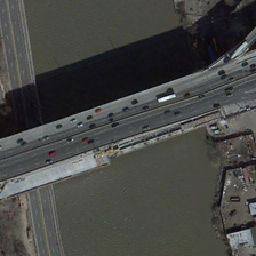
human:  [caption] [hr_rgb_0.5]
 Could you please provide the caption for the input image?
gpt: Wide bridge, with many vehicles, one end of the bridge is on an empty road.

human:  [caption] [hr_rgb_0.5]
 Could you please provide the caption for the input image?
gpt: A wide bridge with many cars. One end of the bridge is on an empty street.

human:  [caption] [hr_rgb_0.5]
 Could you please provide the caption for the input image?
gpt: A wide bridge with many cars running, one end of the bridge is on an empty road.

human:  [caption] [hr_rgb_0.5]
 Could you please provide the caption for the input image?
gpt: A wide bridge with many cars. At one end of the bridge is an empty road.

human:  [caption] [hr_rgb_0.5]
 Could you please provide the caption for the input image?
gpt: There are many cars on a wide bridge, one end of which is empty.